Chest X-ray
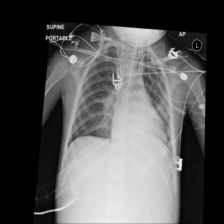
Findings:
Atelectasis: negative
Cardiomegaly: negative
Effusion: negative
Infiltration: negative
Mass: negative
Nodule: negative
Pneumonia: negative
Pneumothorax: negative
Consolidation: negative
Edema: negative
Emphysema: negative
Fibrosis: negative
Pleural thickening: negative
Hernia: negative